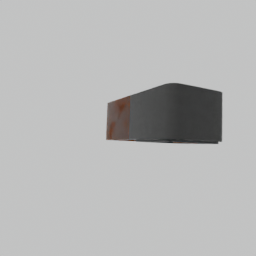
Label: electronics